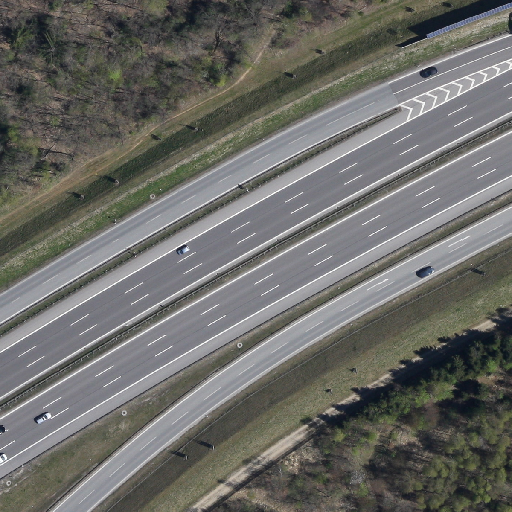
Referring expression: light-duty vehicle driving on the road